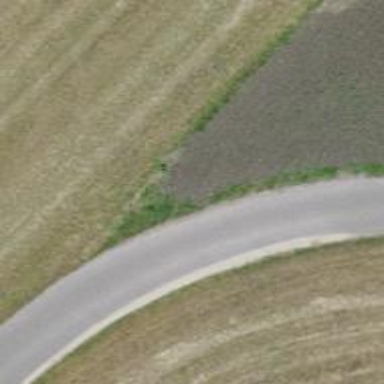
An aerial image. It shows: Unclassified road with grade1 tracktype suitable for agricultural vehicles.